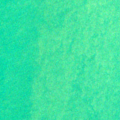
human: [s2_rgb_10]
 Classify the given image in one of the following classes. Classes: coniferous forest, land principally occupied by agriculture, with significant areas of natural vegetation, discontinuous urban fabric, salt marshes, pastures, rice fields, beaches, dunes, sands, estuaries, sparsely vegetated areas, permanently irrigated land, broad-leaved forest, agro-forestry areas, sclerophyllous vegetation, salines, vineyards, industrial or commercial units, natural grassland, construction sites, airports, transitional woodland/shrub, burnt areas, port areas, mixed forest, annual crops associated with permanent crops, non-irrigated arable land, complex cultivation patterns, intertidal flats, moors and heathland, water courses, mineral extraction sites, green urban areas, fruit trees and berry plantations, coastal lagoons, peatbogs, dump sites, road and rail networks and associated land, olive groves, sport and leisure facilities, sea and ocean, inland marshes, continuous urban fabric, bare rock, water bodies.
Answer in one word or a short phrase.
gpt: sea and ocean